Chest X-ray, PA view. Patient: 58 years old, sex M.
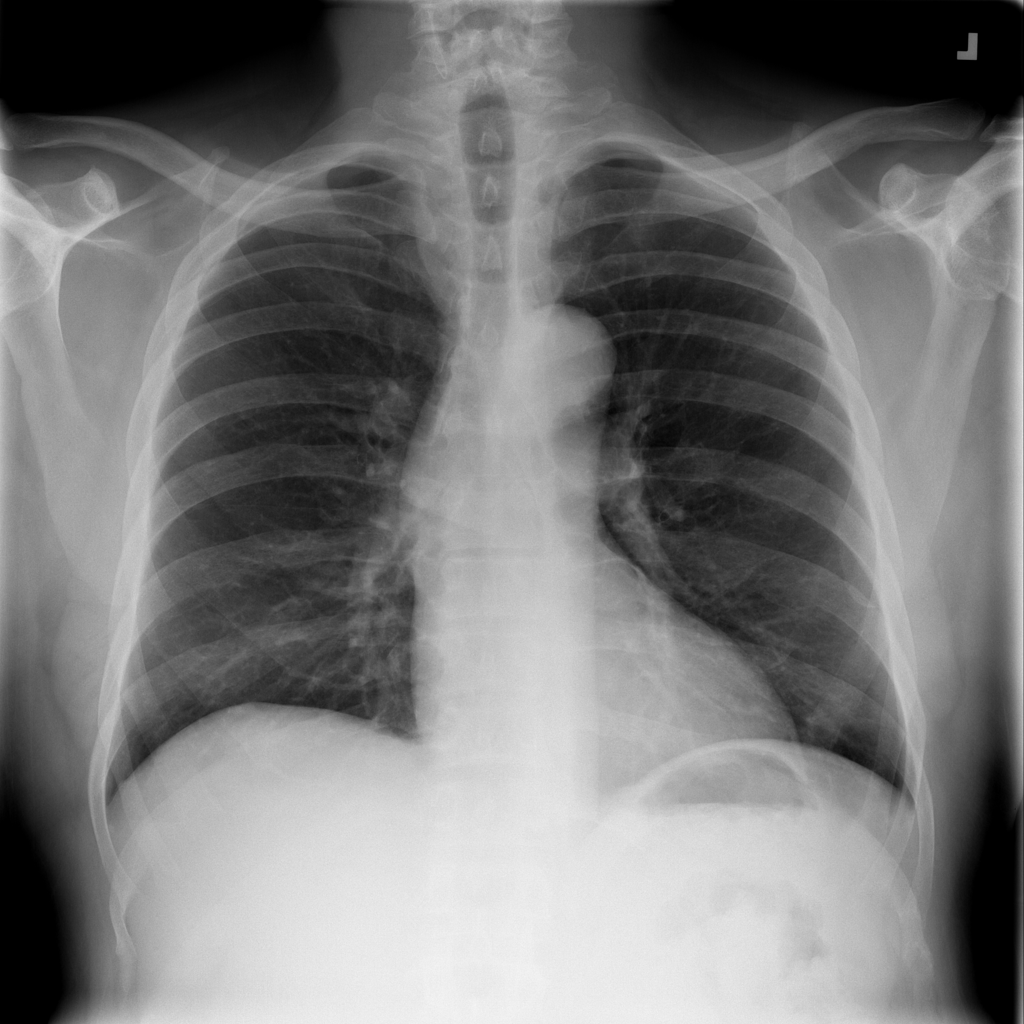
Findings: No Finding